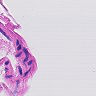
Metastatic tissue present: no